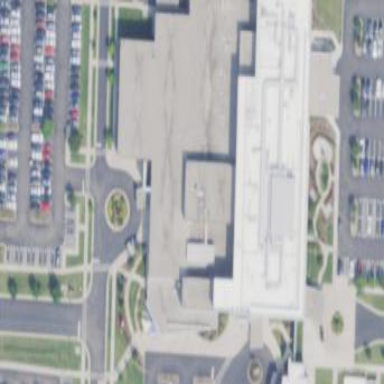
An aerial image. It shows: Hospital building.